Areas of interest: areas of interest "Shanghai Confucius Temple"
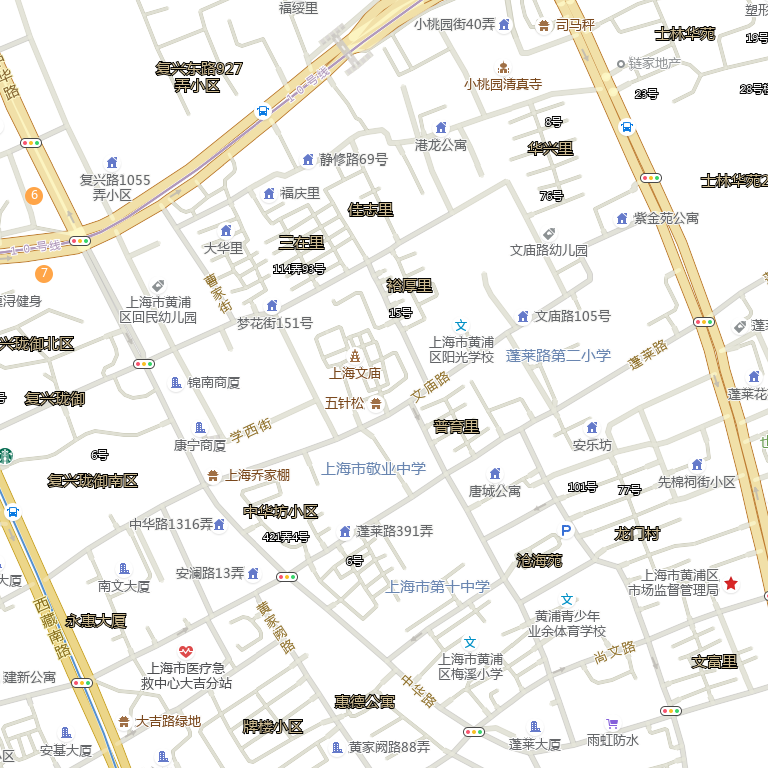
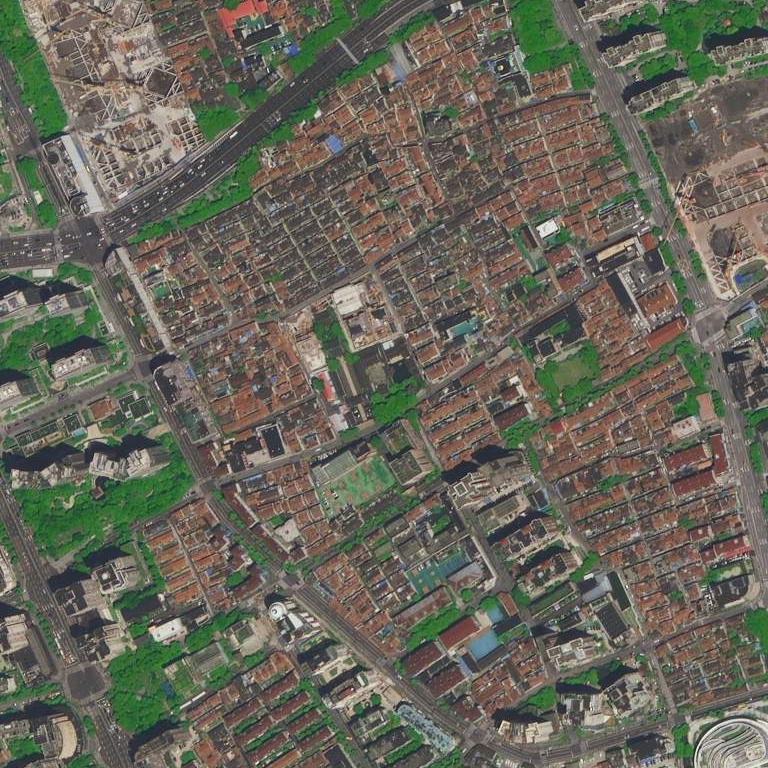